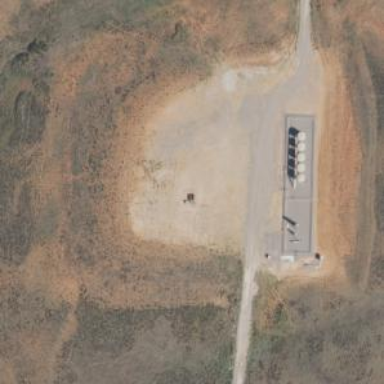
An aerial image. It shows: Petroleum well that is man-made.